Interaction volume radius: 10 \u00c5
Interaction volume height: 40 \u00c5
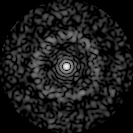
Disorder parameter: 0.8203